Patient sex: F
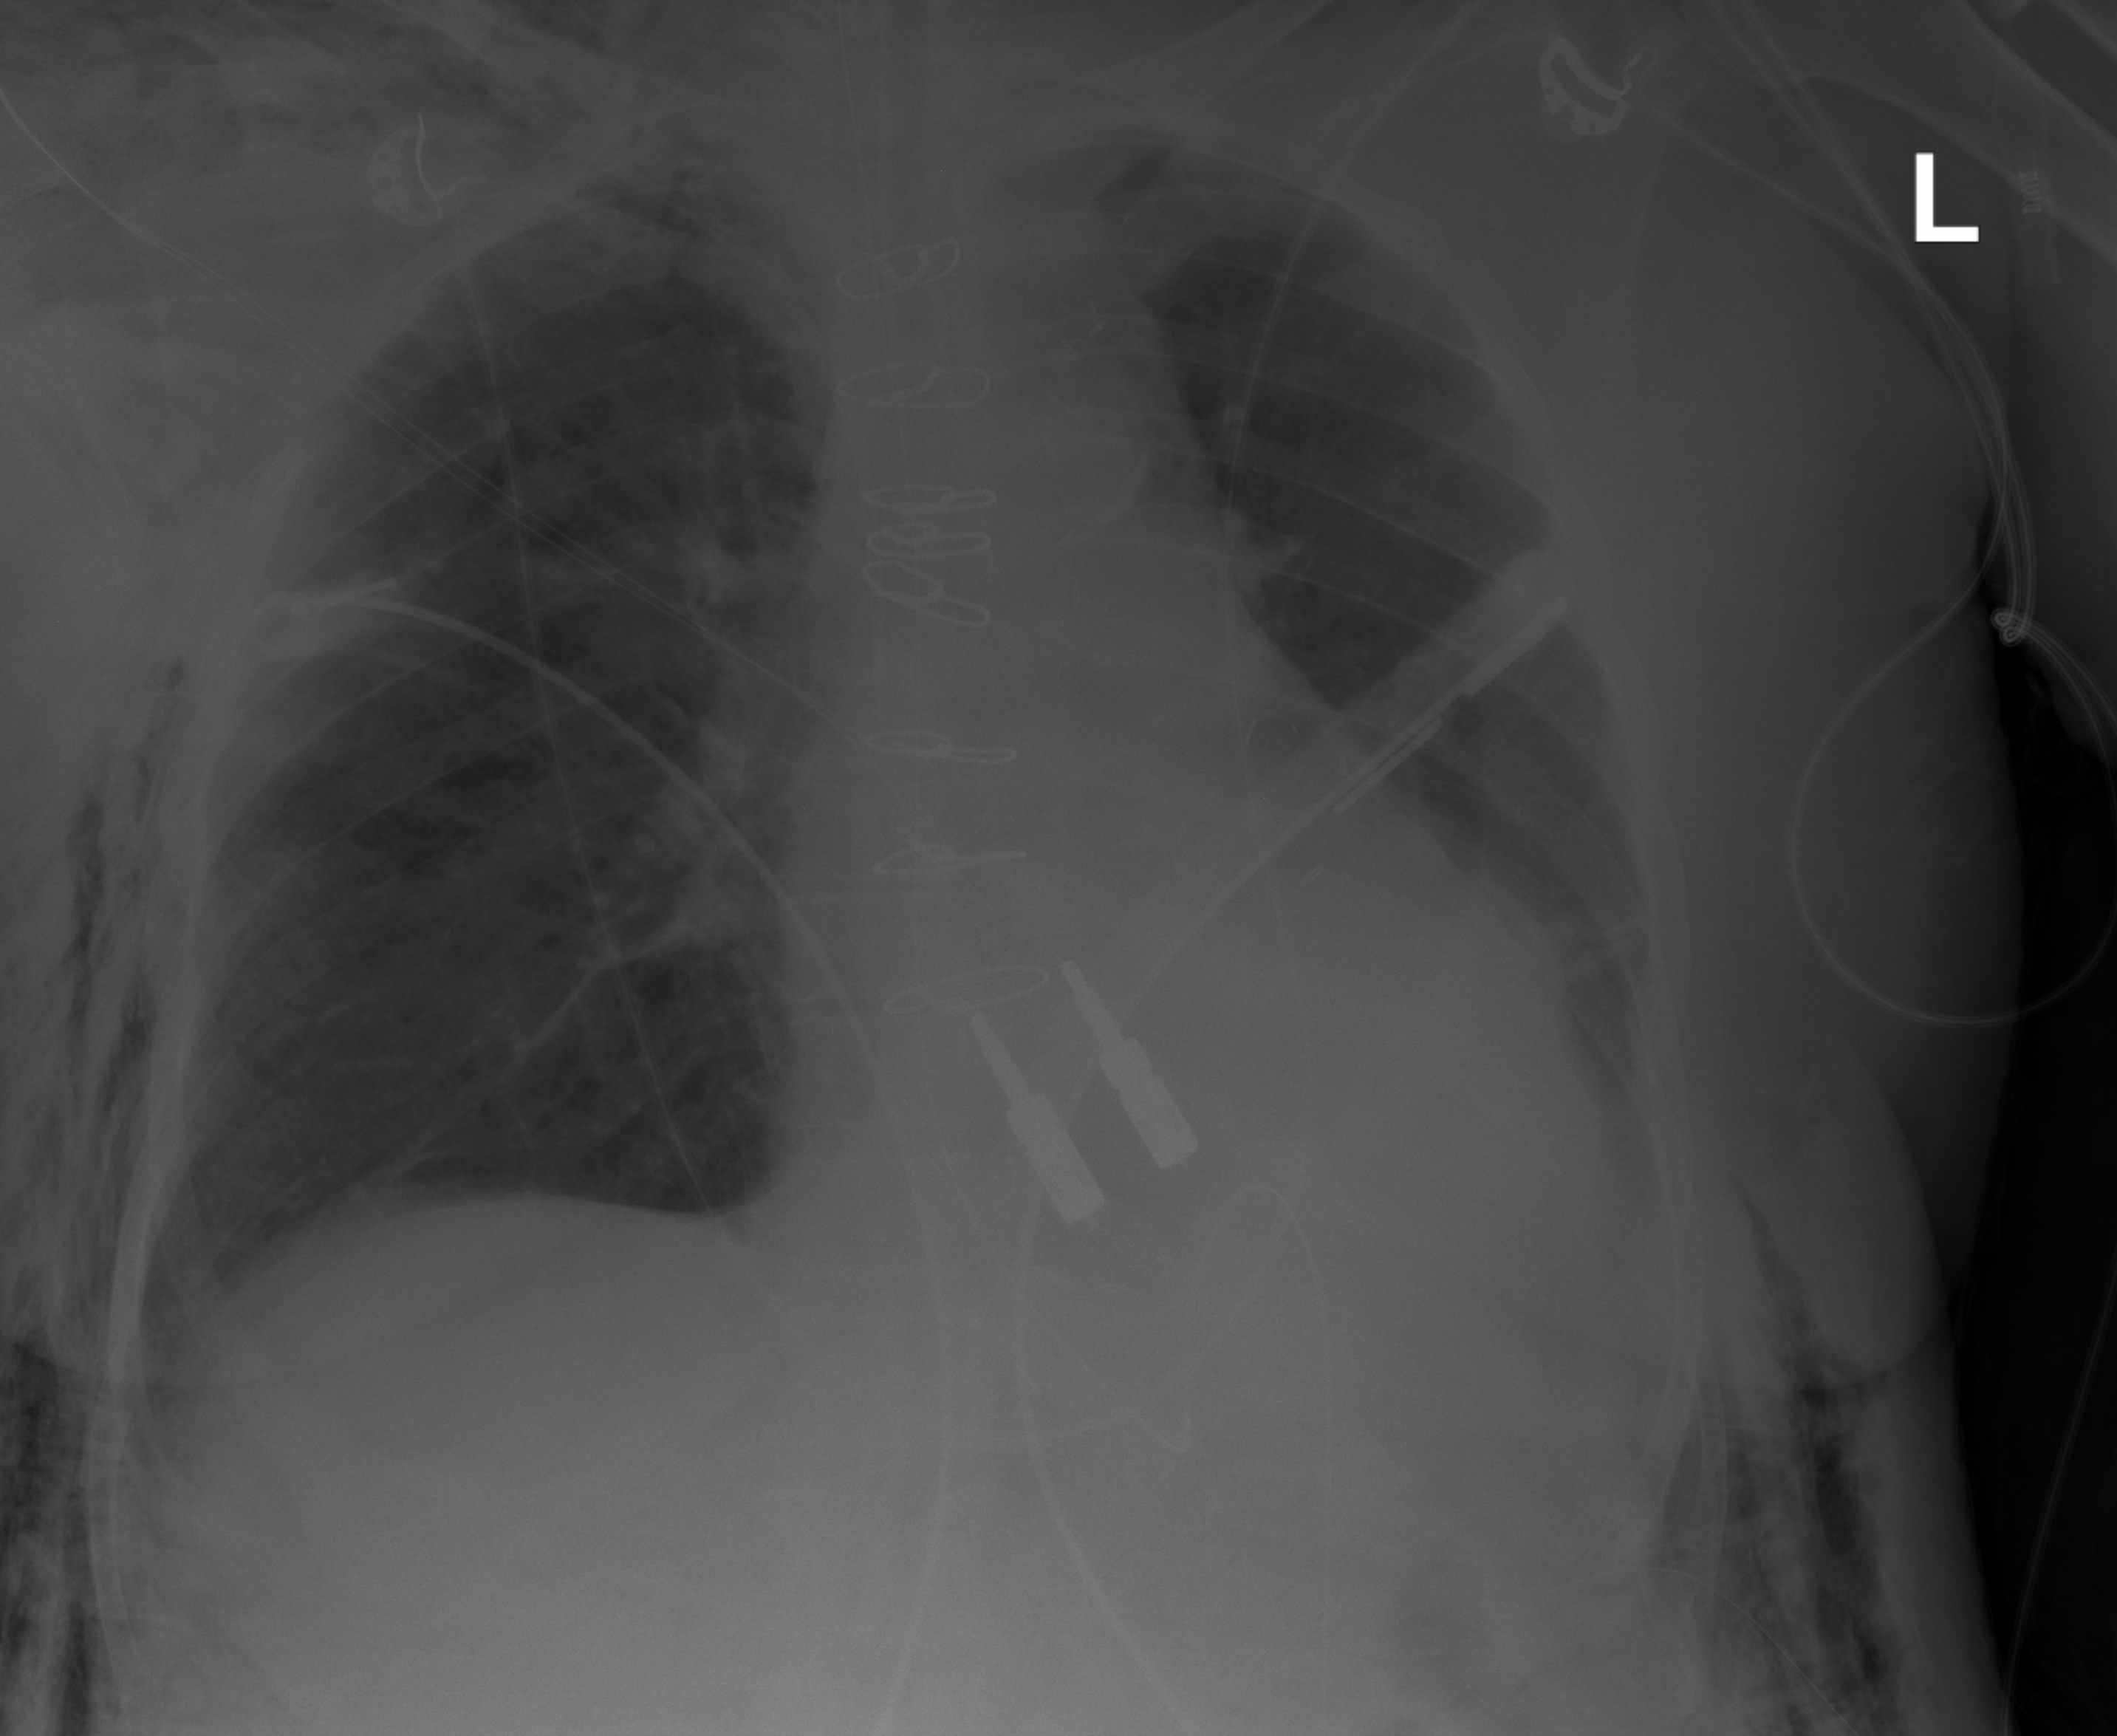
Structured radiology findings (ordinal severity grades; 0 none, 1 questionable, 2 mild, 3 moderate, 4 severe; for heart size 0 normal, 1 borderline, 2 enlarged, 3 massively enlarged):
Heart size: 1
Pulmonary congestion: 1
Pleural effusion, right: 0
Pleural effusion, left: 2
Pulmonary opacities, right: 0
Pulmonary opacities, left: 0
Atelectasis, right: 0
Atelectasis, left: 2